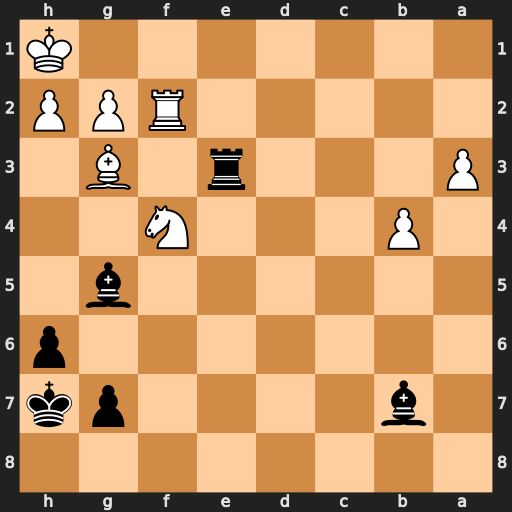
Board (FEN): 8/1b4pk/7p/6b1/1P3N2/P3r1B1/5RPP/7K
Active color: b
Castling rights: -
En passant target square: -
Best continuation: Re1+ Rf1 Rxf1#